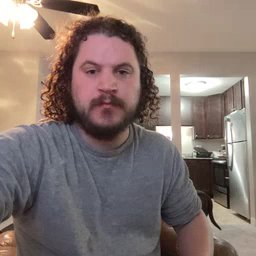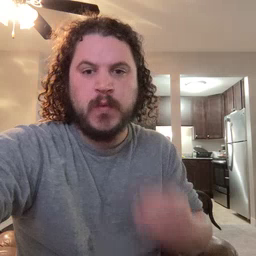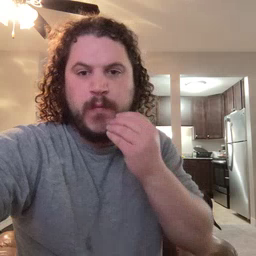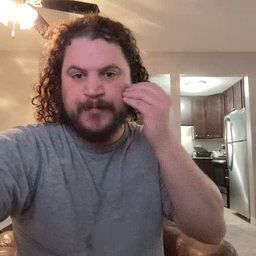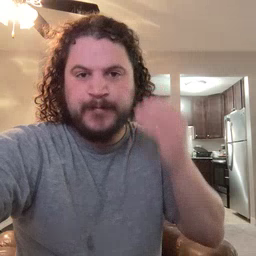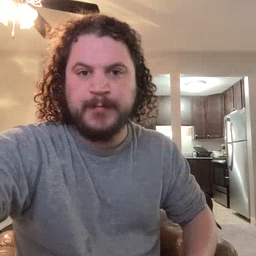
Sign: home